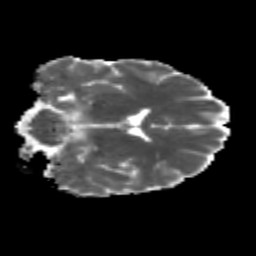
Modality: MD
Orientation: coronal
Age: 29
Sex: male
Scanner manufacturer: siemens
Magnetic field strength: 3 T
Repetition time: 3.5 s
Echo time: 0.113 s